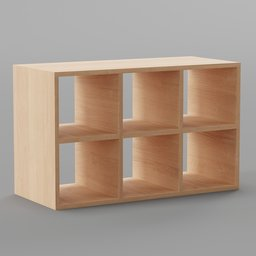
Label: furniture